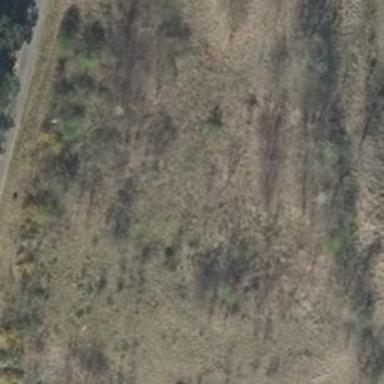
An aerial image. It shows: Semi-deciduous broadleaved scrub.